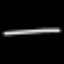
Label: line